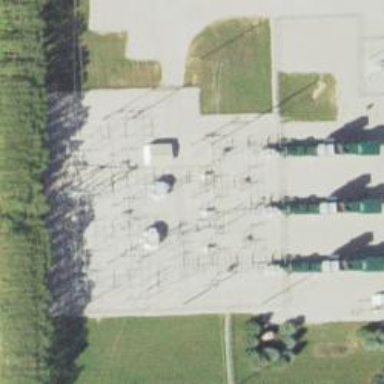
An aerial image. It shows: Switch for power supply.